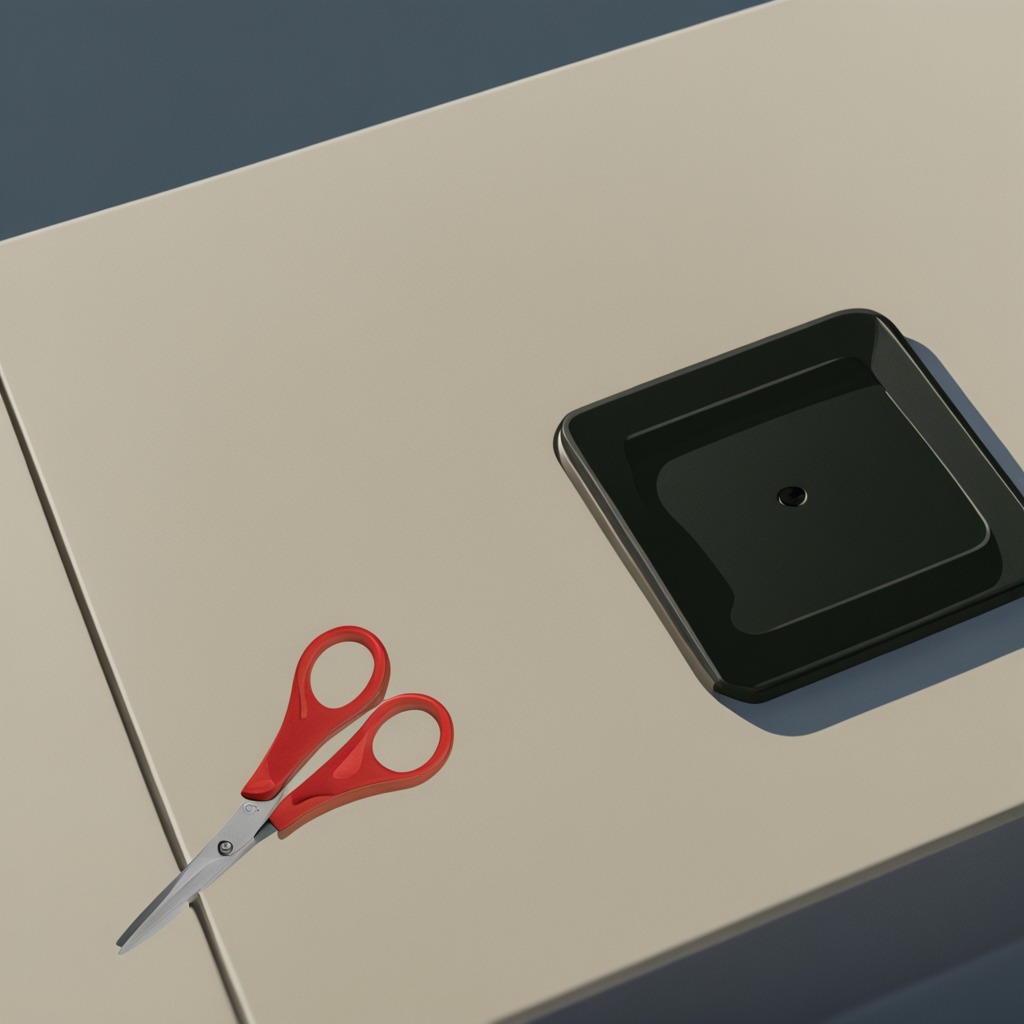
A scissor is lying on a clean utility table in a temporary outdoor tool station afternoon light present textured surface.